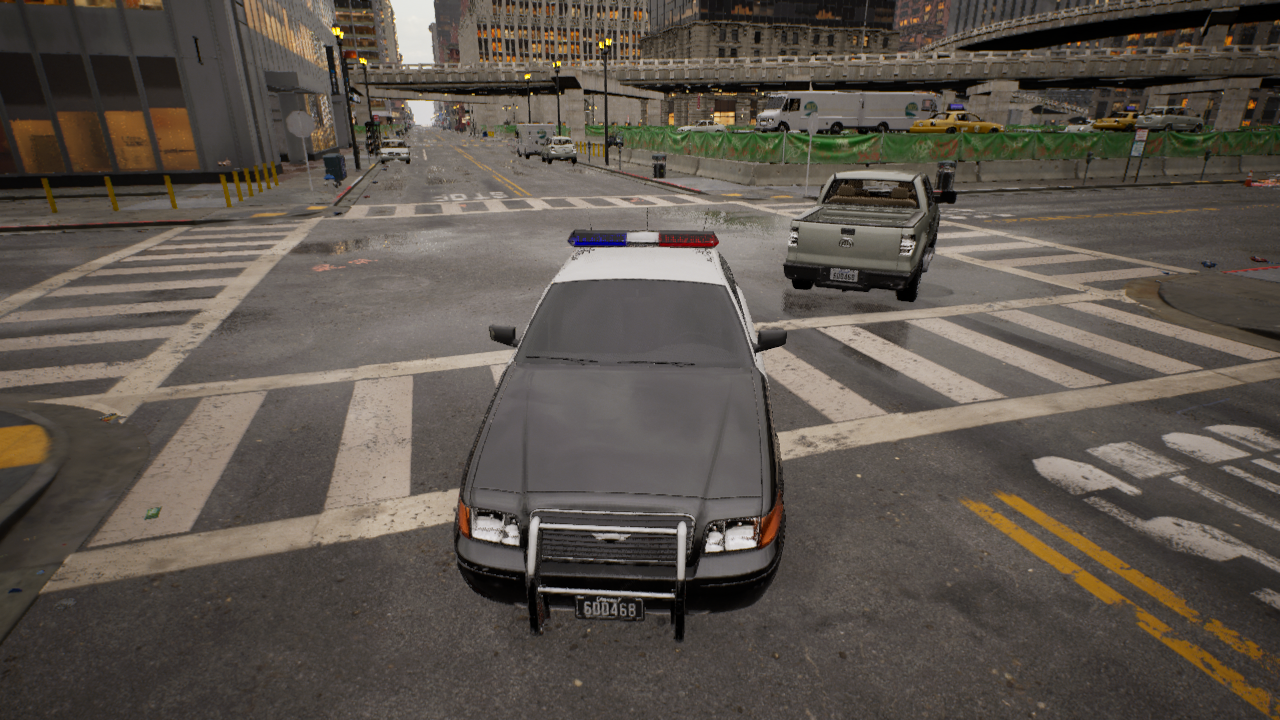
Venue: intersection
Lighting: golden hour
Vehicle rig: sedan